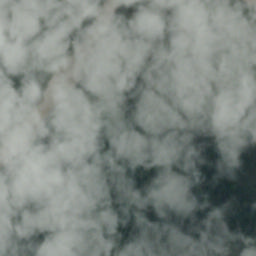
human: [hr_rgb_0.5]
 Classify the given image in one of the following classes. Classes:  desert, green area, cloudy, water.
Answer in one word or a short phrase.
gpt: cloudy